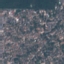
Label: Residential